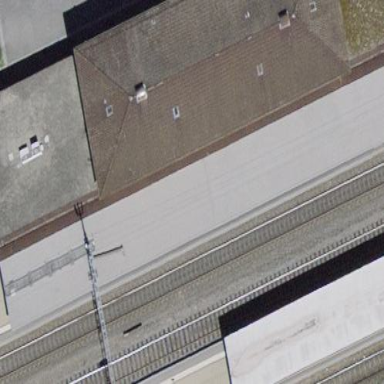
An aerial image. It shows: Train station building.